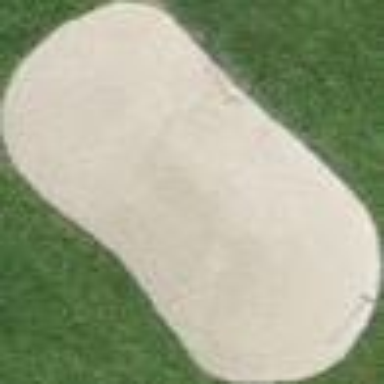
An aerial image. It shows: Golf bunker filled with sandy terrain.